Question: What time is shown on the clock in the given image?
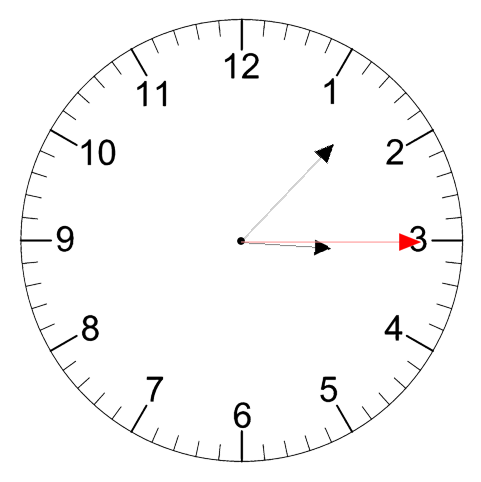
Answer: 03:07:15